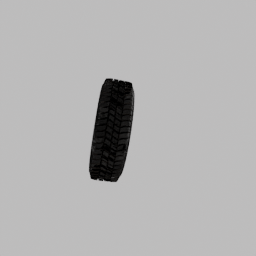
Label: mechanical